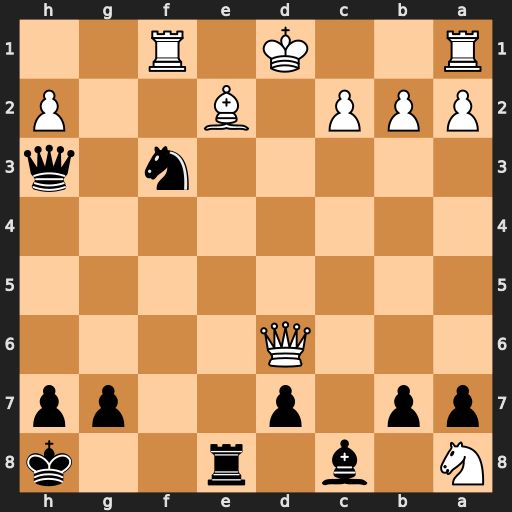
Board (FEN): N1b1r2k/pp1p2pp/3Q4/8/8/5n1q/PPP1B2P/R2K1R2
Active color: b
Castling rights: -
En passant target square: -
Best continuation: Qxf1+ Bxf1 Re1#